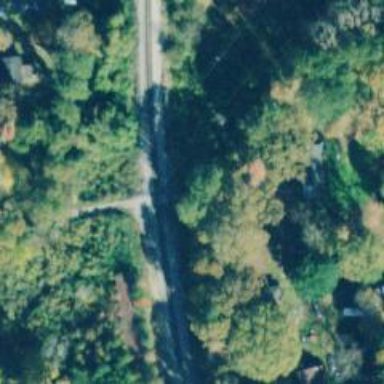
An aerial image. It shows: Level crossing along the railway.